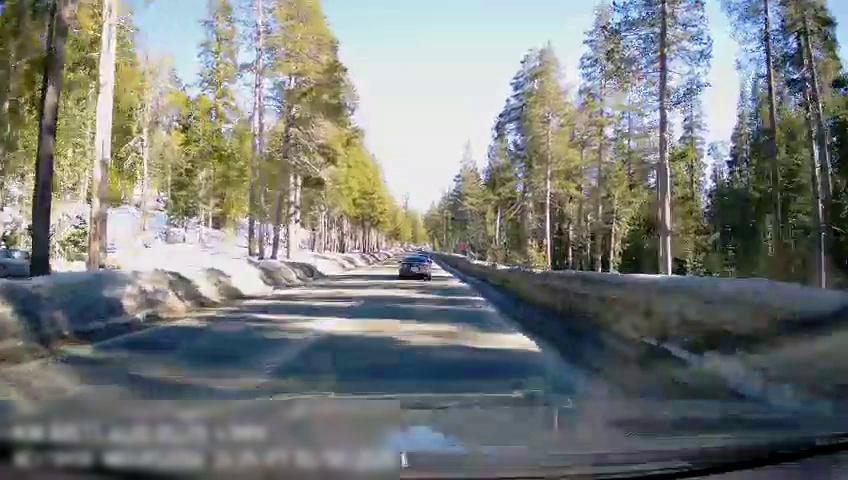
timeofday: Day
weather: Snowy
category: Drivable Space
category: Vehicles | Car